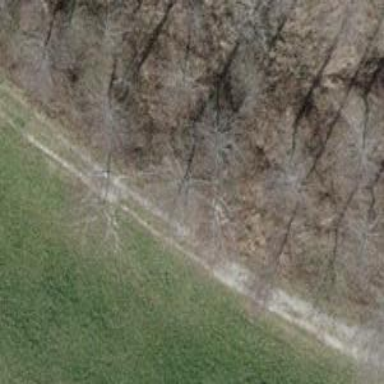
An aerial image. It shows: Impassable earth track with grade 3 level of surface roughness.